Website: macys
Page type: billing-address
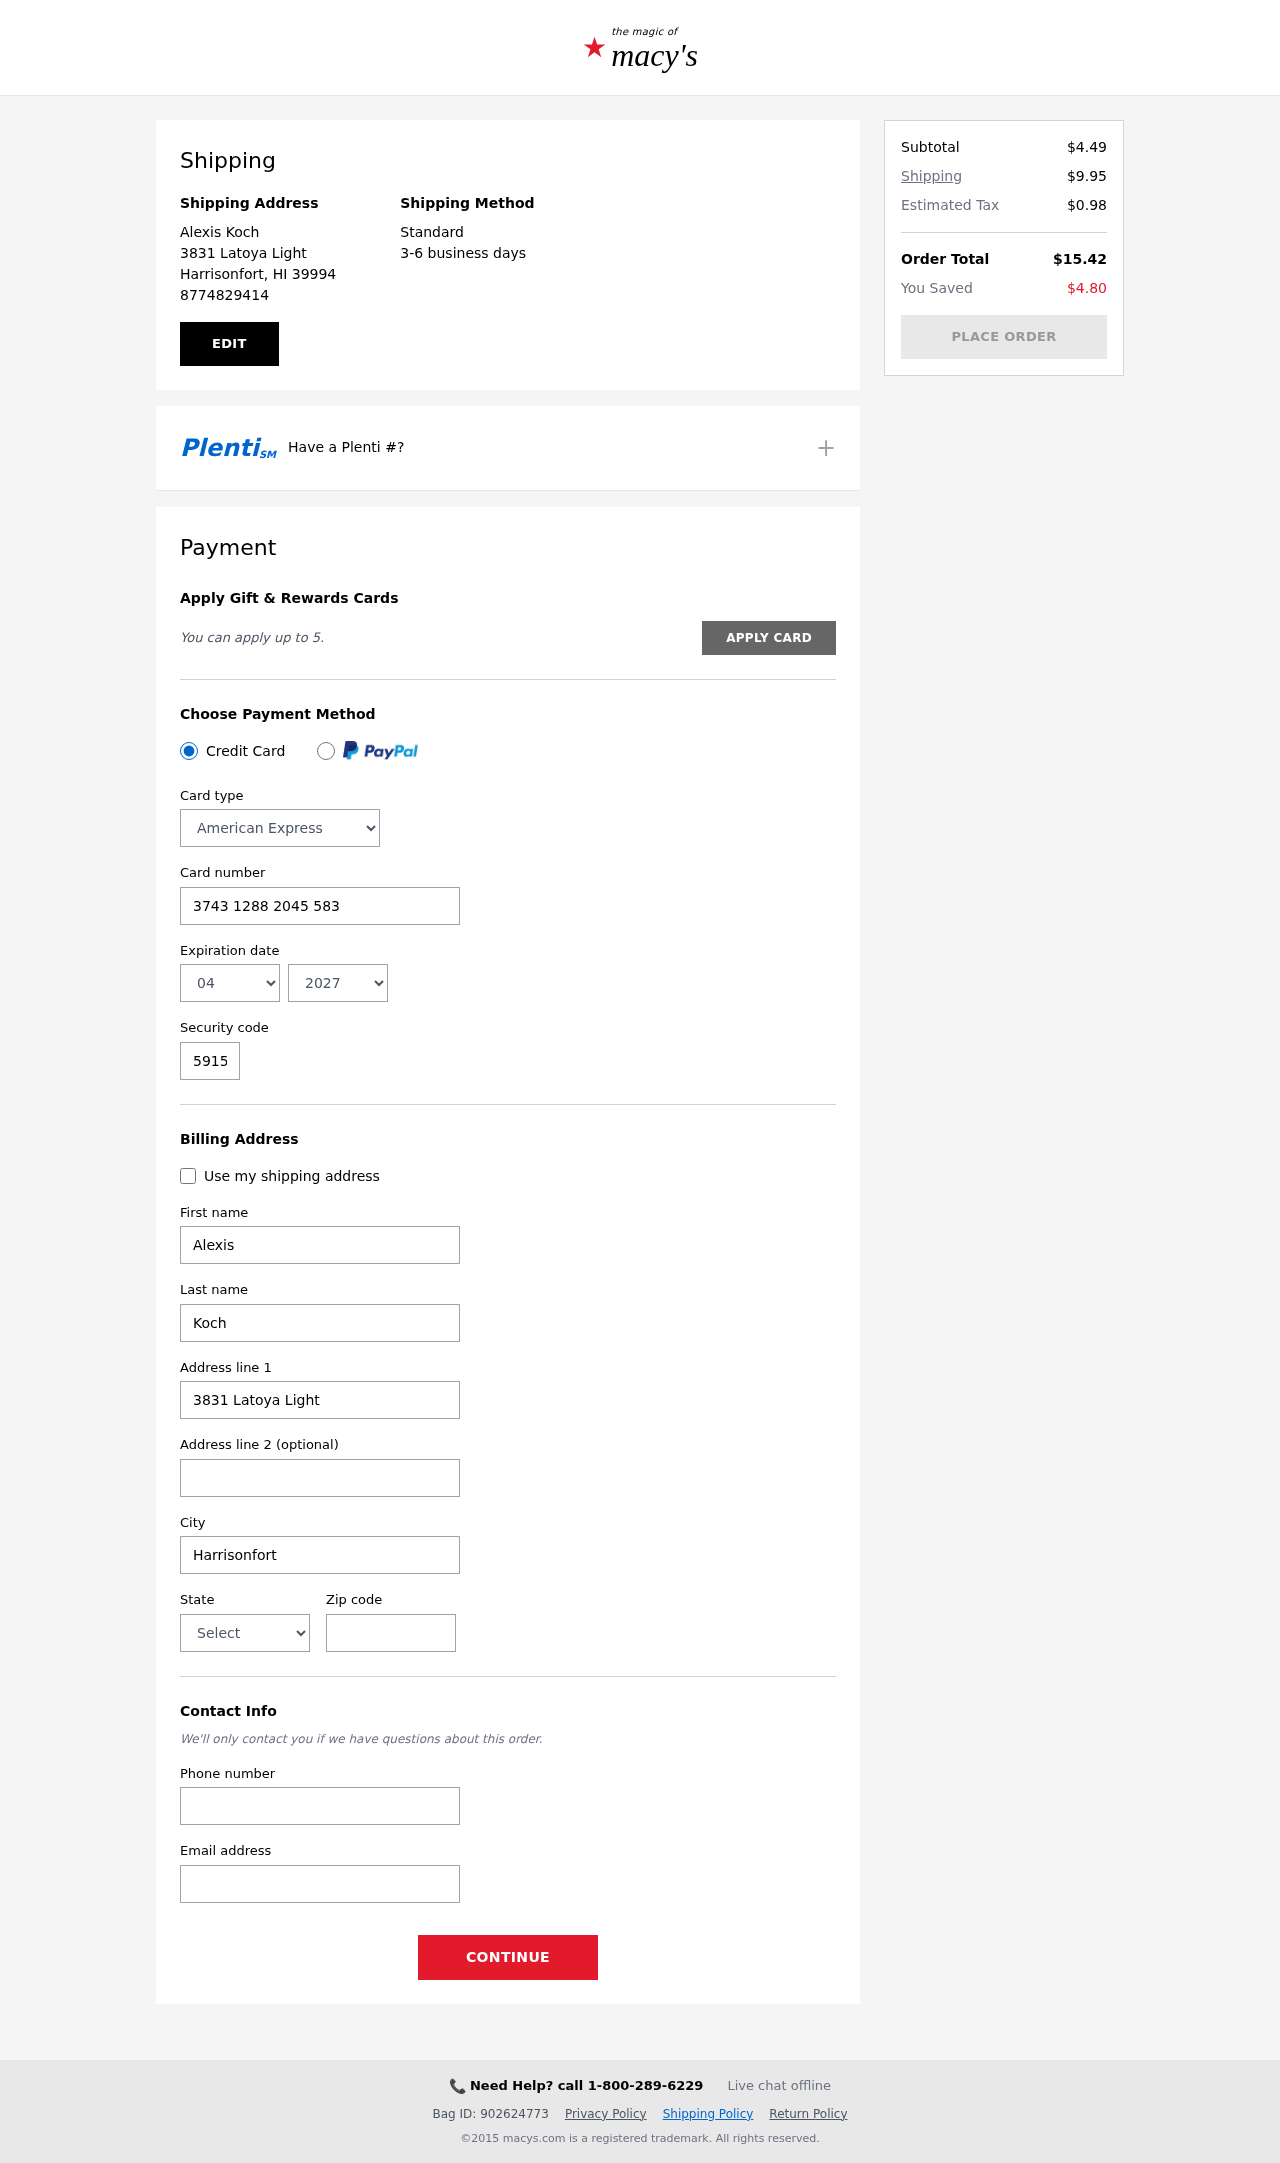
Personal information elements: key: PII_CARD_CVV
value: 5915
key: PII_CARD_EXPIRY_MONTH
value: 04
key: PII_CARD_EXPIRY_YEAR
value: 27
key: PII_CARD_NUMBER
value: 3743 1288 2045 583
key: PII_CARD_TYPE
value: American Express
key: PII_CITY
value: Harrisonfort
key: PII_CITY_STATE_ZIP
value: Harrisonfort, HI 39994
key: PII_EMAIL
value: alexiskoch@gmail.com
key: PII_FIRSTNAME
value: Alexis
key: PII_FULLNAME
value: Alexis Koch
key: PII_LASTNAME
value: Koch
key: PII_PHONE
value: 8774829414
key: PII_POSTCODE
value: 39994
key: PII_STATE
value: Hawaii
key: PII_STREET
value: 3831 Latoya Light
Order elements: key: ORDER_SUBTOTAL
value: $4.49
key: ORDER_SHIPPING_COST
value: $9.95
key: ORDER_TAX
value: $0.98
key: ORDER_TOTAL
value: $15.42
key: ORDER_SAVINGS
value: $4.80